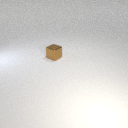
small brown metal cube